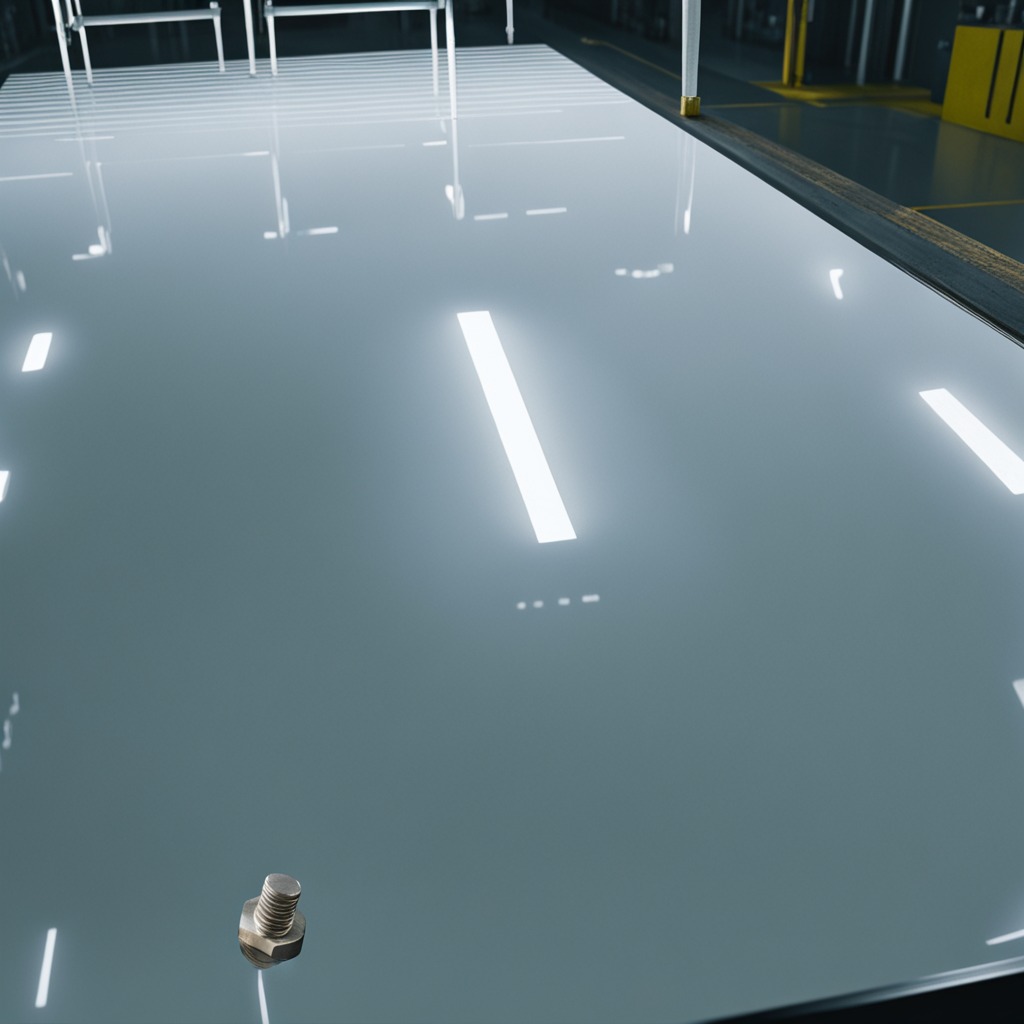
A metal screw is lying on a high-gloss table in a ship maintenance bay industrial lighting.